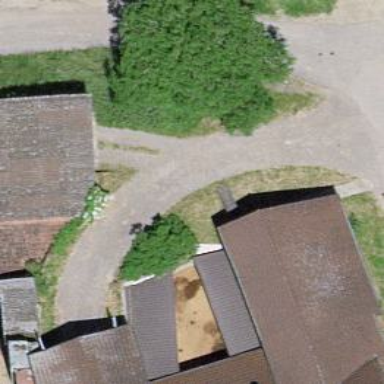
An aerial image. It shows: Barn.